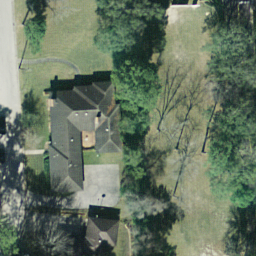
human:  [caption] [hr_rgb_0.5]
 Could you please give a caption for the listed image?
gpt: A villa with lush plants surrounded is in the sparse residential area .

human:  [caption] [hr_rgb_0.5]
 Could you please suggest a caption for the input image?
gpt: This is a sparse residential area with a villa surrounded by lush plants .

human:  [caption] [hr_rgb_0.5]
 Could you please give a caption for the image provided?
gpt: A villa is surrounded by lots of trees and lawn in the sparse residential area .

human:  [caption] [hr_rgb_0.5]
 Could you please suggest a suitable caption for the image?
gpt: A villa with plants flourish is in the sparse residential area .

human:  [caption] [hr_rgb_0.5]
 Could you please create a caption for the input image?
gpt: A villa with lush plants surrounded .